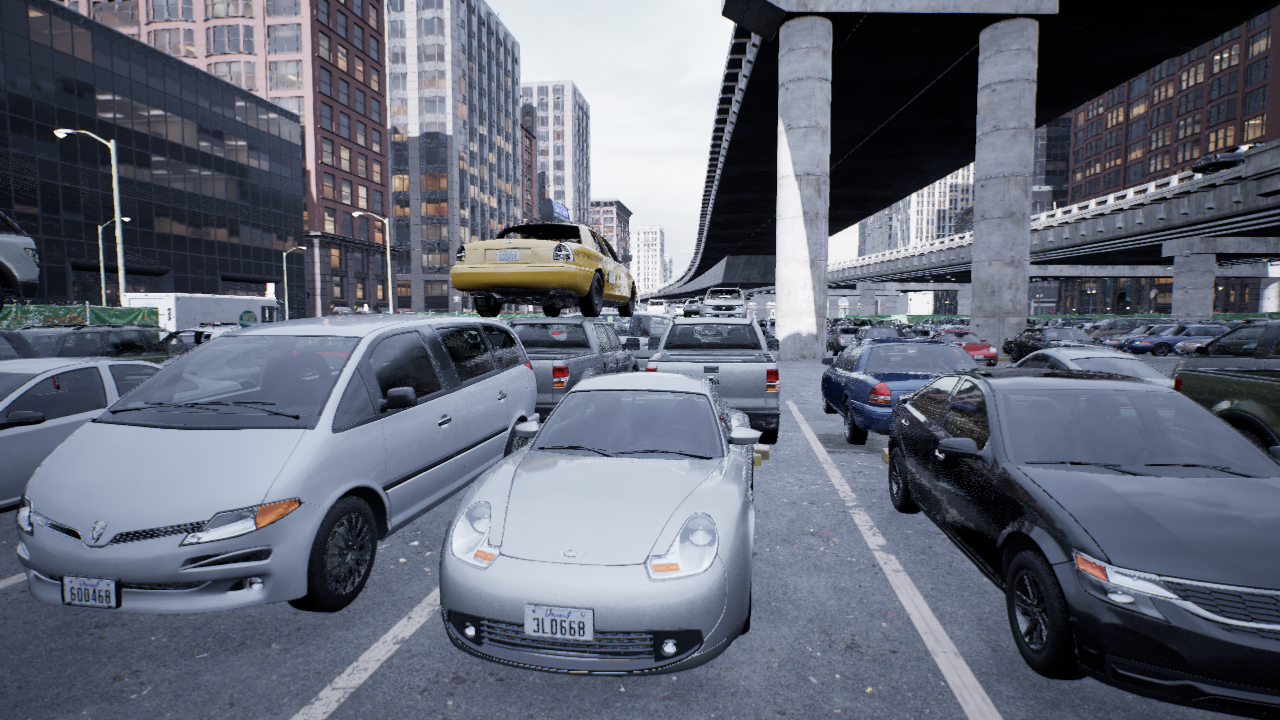
Venue: arterial
Lighting: overcast
Vehicle rig: minivan